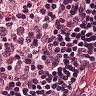
Metastatic tissue present: no